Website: macys
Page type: billing-address
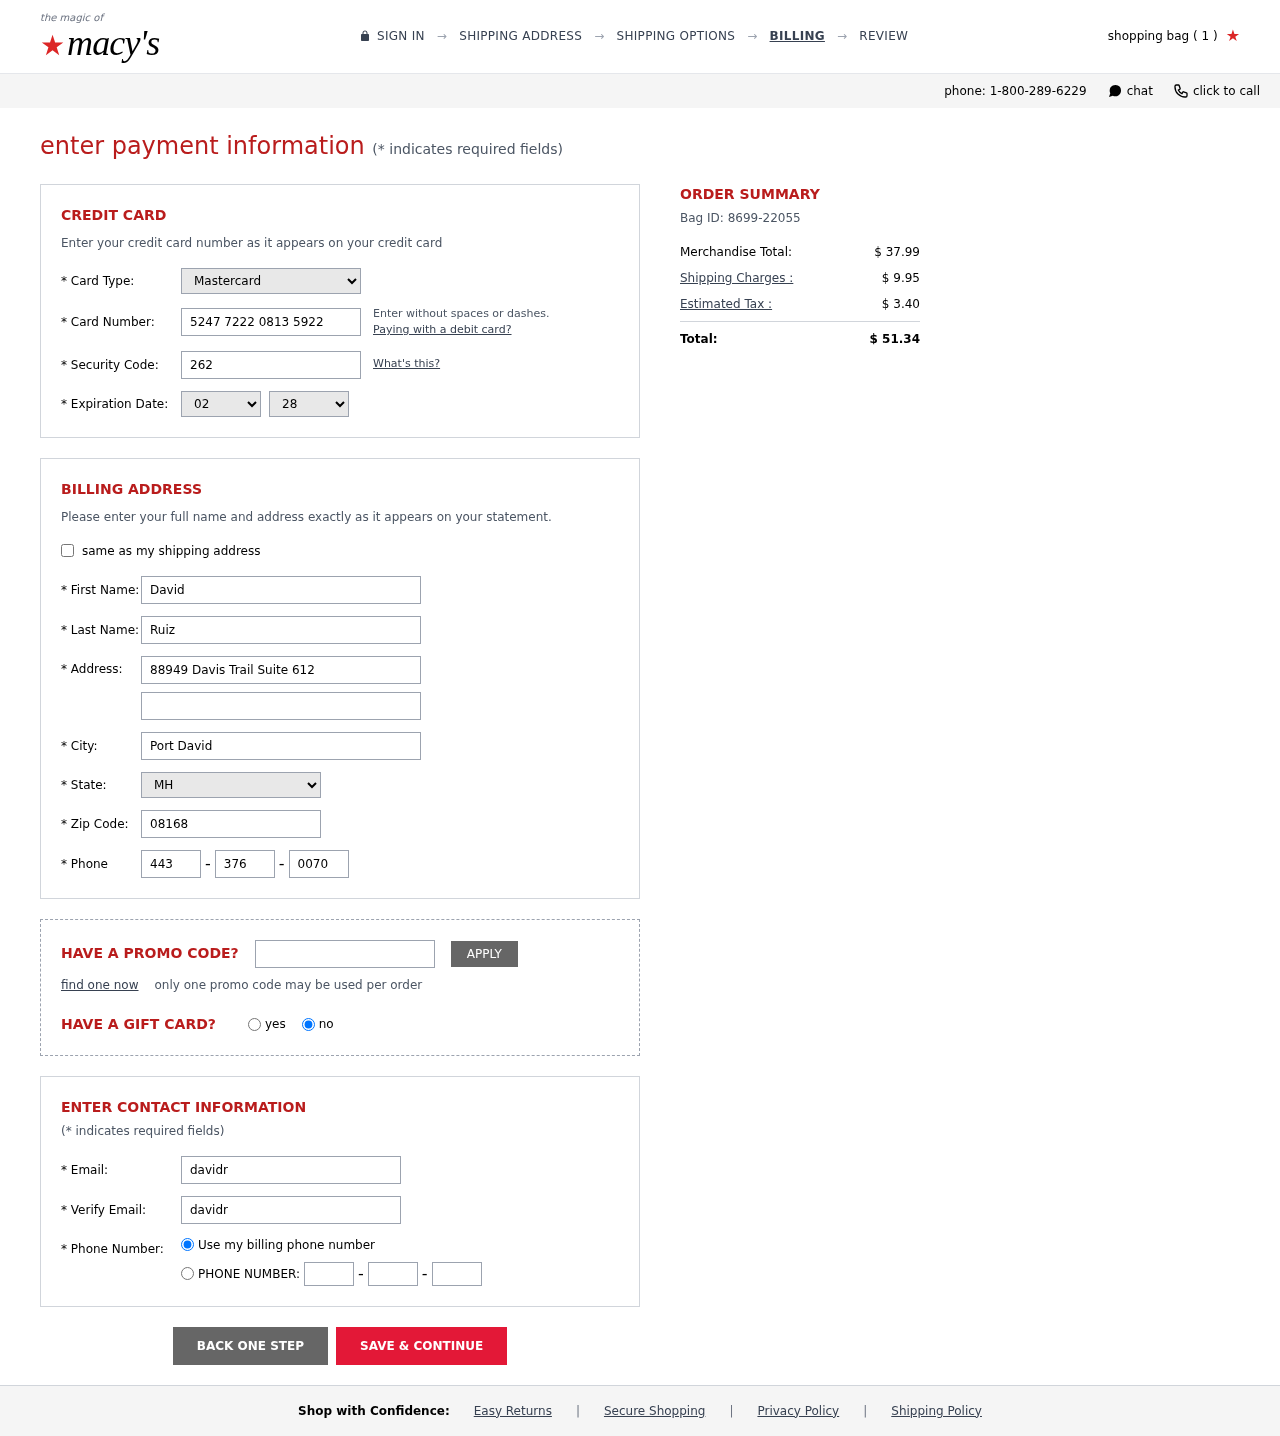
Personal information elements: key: PII_CARD_CVV
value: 262
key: PII_CARD_EXPIRY_MONTH
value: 02
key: PII_CARD_EXPIRY_YEAR
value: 28
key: PII_CARD_NUMBER
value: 5247 7222 0813 5922
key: PII_CARD_TYPE
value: Mastercard
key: PII_CITY
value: Port David
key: PII_EMAIL
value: davidruiz@gmail.com
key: PII_FIRSTNAME
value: David
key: PII_LASTNAME
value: Ruiz
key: PII_PHONE_AREA
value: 443
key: PII_PHONE_PREFIX
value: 376
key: PII_PHONE_SUFFIX
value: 0070
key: PII_POSTCODE
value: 08168
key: PII_STATE_ABBR
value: MH
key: PII_STREET
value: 88949 Davis Trail Suite 612
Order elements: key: ORDER_NUM_ITEMS
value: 1
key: ORDER_ID
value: Bag ID: 8699-22055
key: ORDER_SUBTOTAL
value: $ 37.99
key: ORDER_SHIPPING_COST
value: $ 9.95
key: ORDER_TAX
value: $ 3.40
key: ORDER_TOTAL
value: $ 51.34